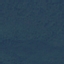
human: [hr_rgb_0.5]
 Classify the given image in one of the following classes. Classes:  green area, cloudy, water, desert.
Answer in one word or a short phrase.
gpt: green area